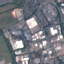
Land use / land cover: Industrial